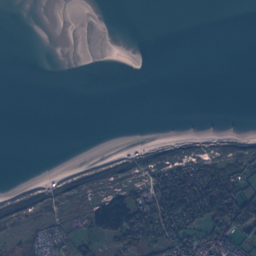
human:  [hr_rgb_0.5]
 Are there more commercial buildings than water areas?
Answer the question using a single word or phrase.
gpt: yes

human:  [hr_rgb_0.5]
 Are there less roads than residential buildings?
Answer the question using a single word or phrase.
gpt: yes

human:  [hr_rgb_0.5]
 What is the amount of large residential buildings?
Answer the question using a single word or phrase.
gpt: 0

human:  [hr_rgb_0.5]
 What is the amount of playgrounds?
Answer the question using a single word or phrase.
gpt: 2

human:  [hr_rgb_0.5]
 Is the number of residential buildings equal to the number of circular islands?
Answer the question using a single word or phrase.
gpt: no

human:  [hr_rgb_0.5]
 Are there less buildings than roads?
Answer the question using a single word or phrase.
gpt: no

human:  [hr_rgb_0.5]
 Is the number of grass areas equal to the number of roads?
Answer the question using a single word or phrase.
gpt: no

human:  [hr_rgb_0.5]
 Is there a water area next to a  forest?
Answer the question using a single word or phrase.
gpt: yes

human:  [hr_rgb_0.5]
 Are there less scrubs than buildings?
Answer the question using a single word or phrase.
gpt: yes

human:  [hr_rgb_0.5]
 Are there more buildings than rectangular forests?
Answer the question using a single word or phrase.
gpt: yes

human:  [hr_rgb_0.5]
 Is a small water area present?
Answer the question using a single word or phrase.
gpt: yes

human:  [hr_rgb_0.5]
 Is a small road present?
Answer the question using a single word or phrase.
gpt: yes

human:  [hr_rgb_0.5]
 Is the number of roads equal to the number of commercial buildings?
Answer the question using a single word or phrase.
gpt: no

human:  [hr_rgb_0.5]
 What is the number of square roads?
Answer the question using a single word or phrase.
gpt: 0

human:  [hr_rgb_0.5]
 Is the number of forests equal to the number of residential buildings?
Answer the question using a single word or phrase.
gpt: no

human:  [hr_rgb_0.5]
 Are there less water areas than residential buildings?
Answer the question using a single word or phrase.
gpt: yes

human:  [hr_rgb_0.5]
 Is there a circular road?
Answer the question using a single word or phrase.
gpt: no

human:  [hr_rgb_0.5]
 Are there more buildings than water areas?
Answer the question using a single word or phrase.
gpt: yes

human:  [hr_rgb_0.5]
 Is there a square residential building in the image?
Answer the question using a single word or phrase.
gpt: yes

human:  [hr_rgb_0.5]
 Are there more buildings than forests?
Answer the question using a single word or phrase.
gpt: yes

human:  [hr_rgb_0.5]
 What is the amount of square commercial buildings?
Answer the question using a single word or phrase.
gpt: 0

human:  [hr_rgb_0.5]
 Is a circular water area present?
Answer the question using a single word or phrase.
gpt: yes

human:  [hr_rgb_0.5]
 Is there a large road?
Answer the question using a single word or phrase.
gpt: no

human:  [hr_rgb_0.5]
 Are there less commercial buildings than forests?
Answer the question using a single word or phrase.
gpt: yes

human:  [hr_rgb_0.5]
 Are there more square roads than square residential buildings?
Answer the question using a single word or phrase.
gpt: no

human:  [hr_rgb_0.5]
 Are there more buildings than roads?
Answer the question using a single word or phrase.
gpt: yes

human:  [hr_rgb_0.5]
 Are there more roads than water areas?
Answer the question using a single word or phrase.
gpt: yes

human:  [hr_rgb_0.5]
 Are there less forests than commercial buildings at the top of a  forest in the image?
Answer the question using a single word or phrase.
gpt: no

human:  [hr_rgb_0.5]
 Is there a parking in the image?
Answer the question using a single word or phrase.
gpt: yes

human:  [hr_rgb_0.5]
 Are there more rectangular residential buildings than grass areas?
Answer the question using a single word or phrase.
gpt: yes

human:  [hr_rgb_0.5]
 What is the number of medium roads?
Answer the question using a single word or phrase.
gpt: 0

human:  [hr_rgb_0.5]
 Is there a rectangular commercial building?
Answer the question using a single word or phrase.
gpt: yes

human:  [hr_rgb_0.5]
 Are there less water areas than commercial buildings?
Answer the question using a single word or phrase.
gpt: yes

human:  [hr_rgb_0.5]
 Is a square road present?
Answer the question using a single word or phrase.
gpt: no

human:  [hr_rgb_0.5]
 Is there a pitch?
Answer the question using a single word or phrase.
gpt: yes

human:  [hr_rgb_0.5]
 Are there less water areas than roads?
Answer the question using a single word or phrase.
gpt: yes